Question: There are two default user roles in an organization on GitHub: "admin" and "member".

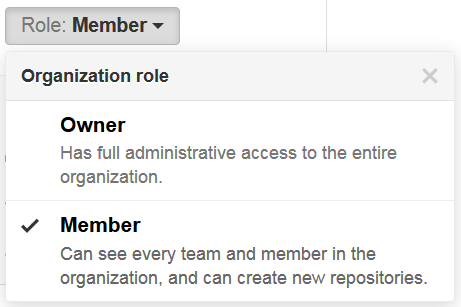
Answer: The roles cannot be customized and you cannot create new roles. Instead, you should group people into teams and organize permissions that way.
Additionally, on a per-user basis you can...
- <URL>
Finally, there is a third role you may be interested in: <URL>.